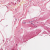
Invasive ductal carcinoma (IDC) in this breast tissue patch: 0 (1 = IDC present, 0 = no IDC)